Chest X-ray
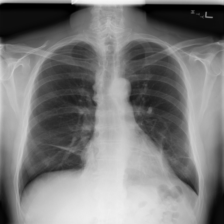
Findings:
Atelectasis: positive
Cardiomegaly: negative
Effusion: negative
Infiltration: negative
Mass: negative
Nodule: negative
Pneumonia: negative
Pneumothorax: negative
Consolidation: negative
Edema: negative
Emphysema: negative
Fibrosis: negative
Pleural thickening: negative
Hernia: negative